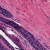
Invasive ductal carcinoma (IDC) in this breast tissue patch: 0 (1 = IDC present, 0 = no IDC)